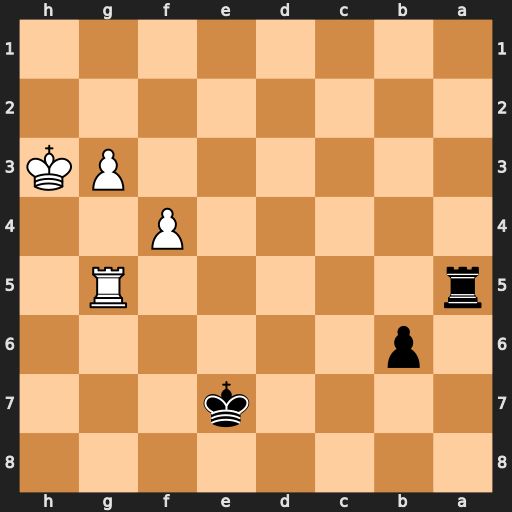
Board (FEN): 8/4k3/1p6/r5R1/5P2/6PK/8/8
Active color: b
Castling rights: -
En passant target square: -
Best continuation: Rxg5 fxg5 b5 Kg4 b4